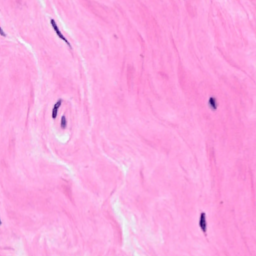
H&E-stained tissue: Breast